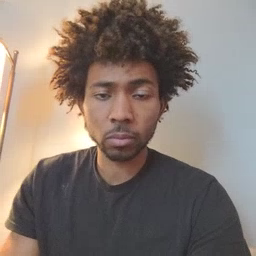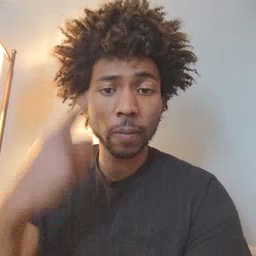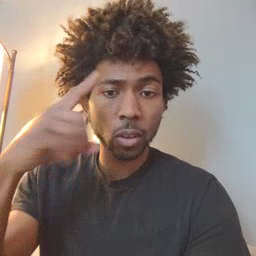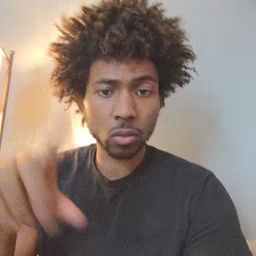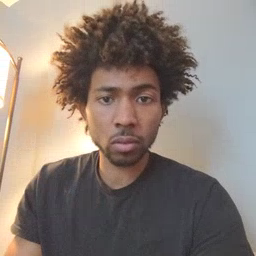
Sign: for